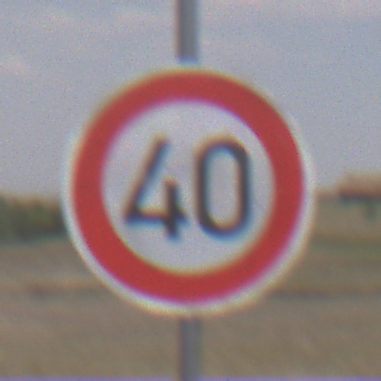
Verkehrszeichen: Geschwindigkeit40
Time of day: Midday
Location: Outdoor (Nature)
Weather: PartlyCloudy
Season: NotSpecified
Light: Natural